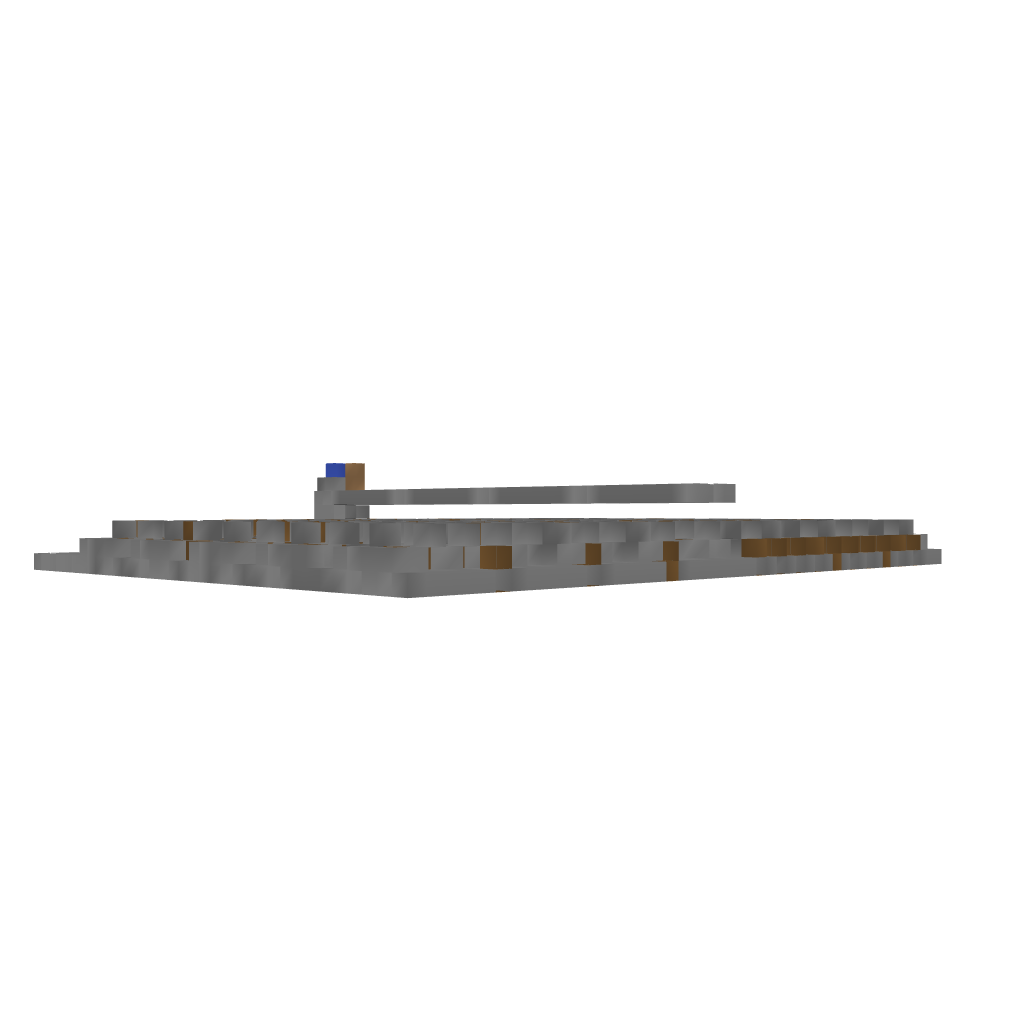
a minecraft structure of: Minecraft Super mario underwater theme song bad low quality